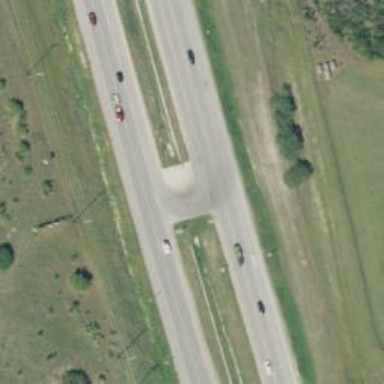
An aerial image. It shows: Trunk link highway with asphalt surface.